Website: apple
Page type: billing-address
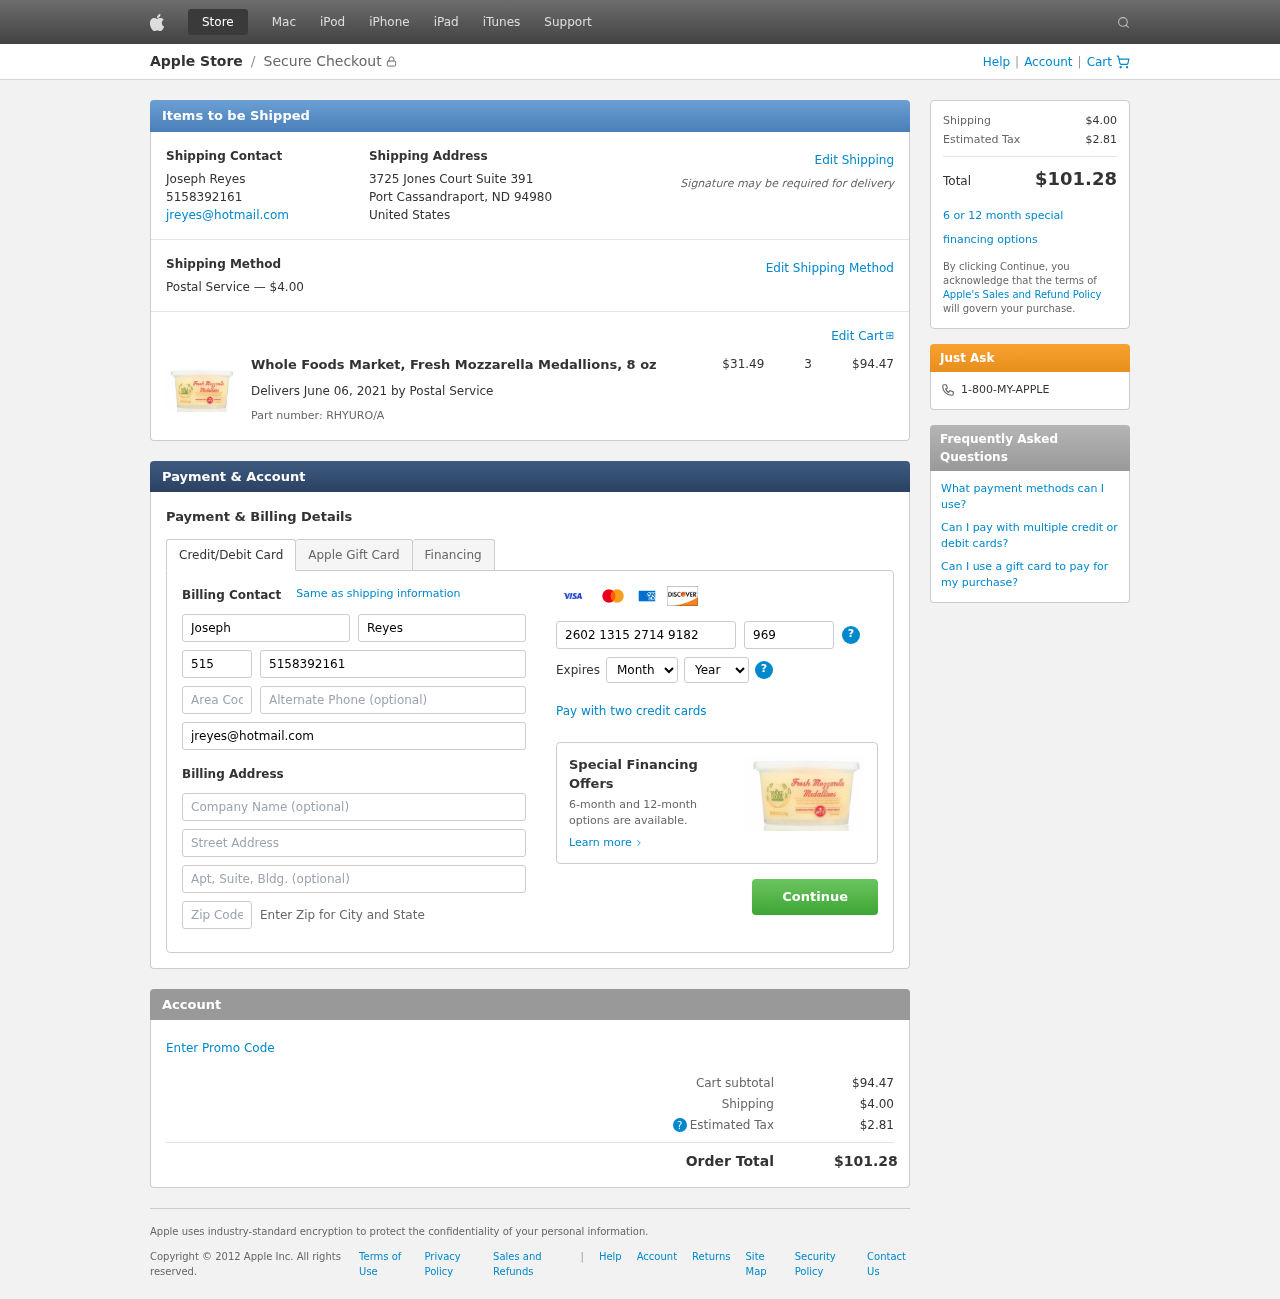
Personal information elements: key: PII_CARD_CVV
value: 969
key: PII_CARD_EXPIRY_MONTH
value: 04
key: PII_CARD_EXPIRY_YEAR
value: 28
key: PII_CARD_NUMBER
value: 2602 1315 2714 9182
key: PII_CITY_STATE_ZIP
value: Port Cassandraport, ND 94980
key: PII_COUNTRY
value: United States
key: PII_EMAIL
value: jreyes@hotmail.com
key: PII_FIRSTNAME
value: Joseph
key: PII_FULLNAME
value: Joseph Reyes
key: PII_LASTNAME
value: Reyes
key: PII_PHONE
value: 5158392161
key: PII_PHONE_AREA
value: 515
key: PII_STREET
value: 3725 Jones Court Suite 391
Product elements: key: PRODUCT1_NAME
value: Whole Foods Market, Fresh Mozzarella Medallions, 8 oz
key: PRODUCT1_PRICE
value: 31.49
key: PRODUCT1_QUANTITY
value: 3
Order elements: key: ORDER_SHIPPING_COST
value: $4.00
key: ORDER_SUBTOTAL
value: $94.47
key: ORDER_DELIVERY_DATE
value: June 06, 2021
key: ORDER_PART_NUMBER
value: RHYURO/A
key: ORDER_TAX
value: $2.81
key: ORDER_TOTAL
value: $101.28